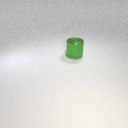
large green metal cylinder